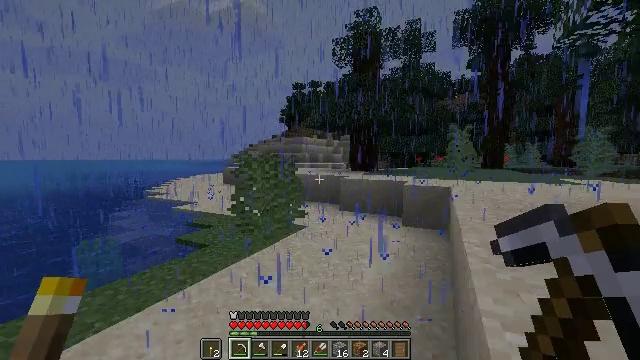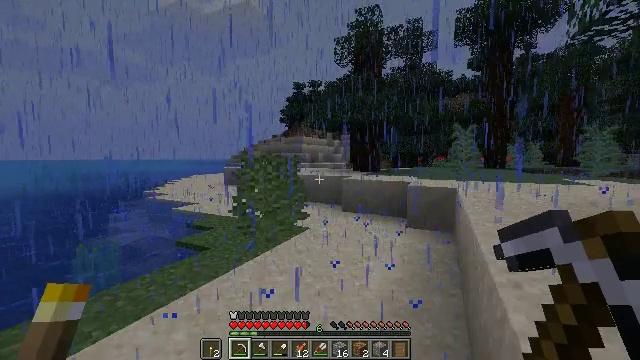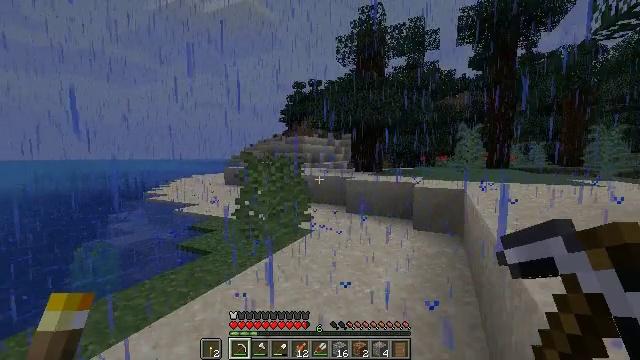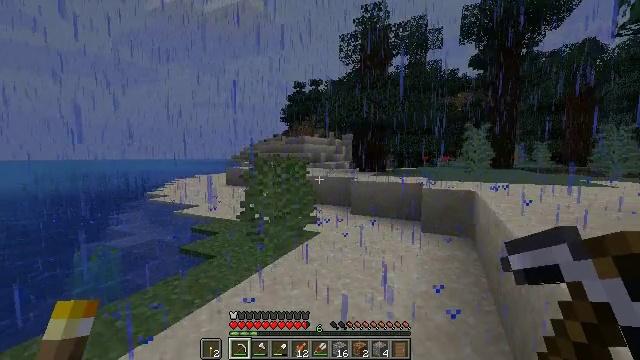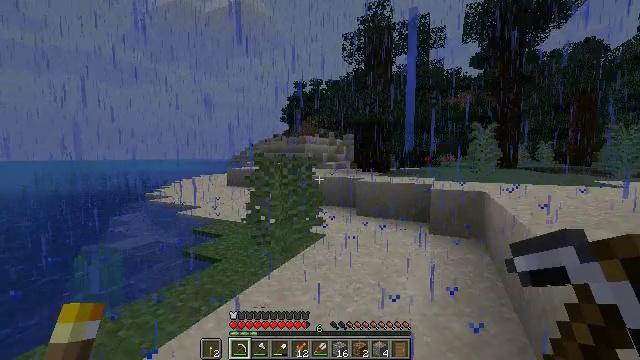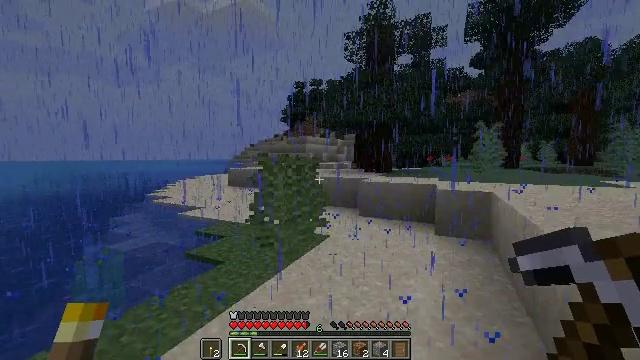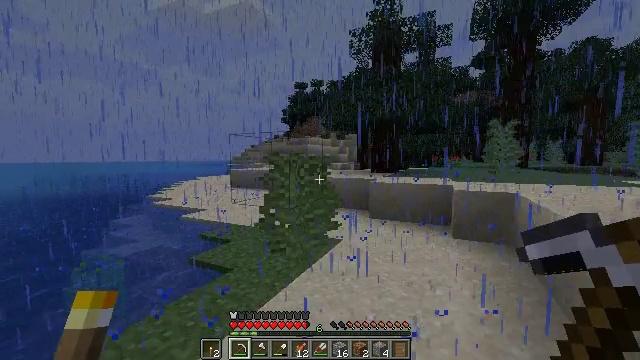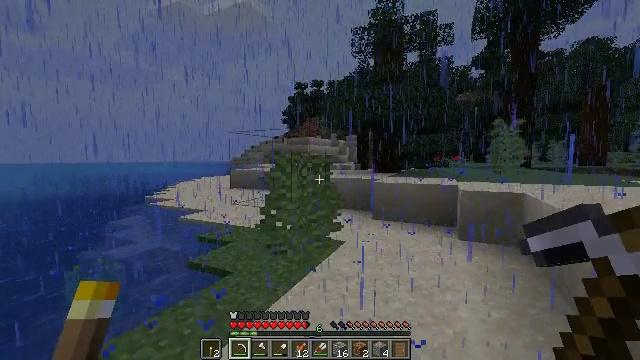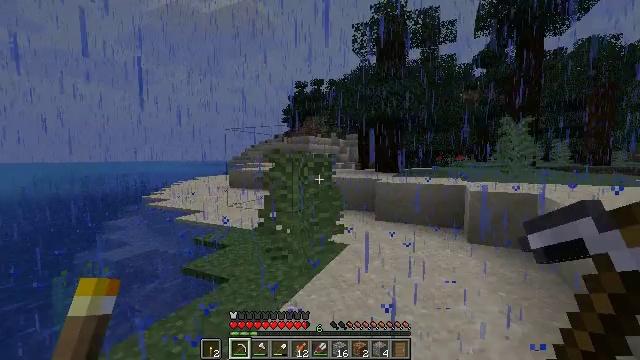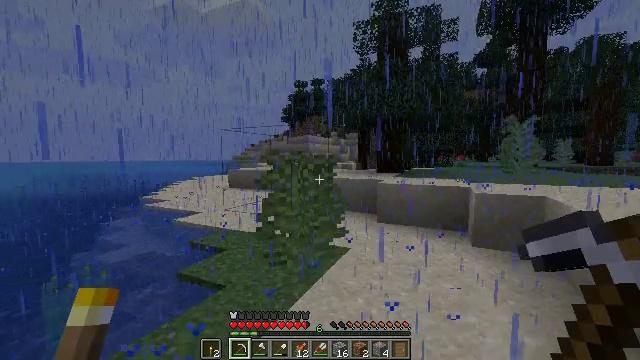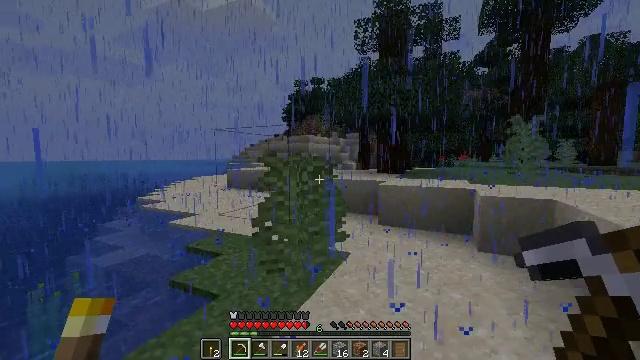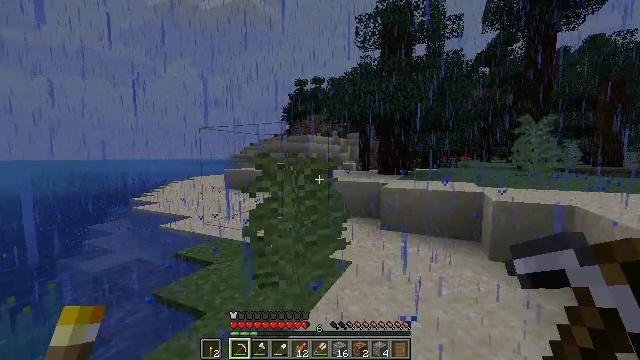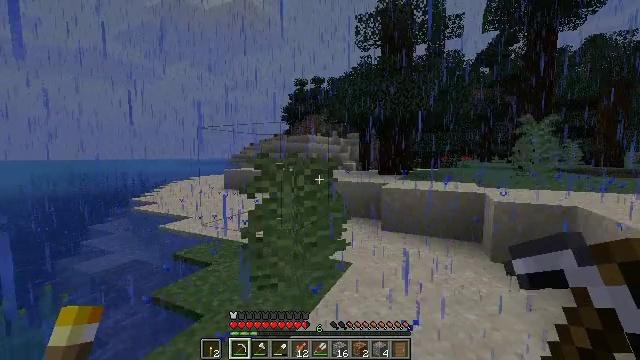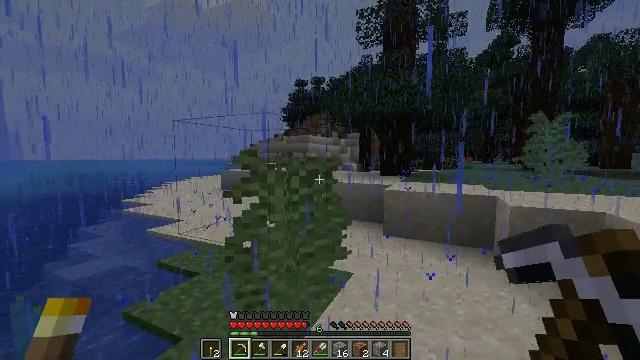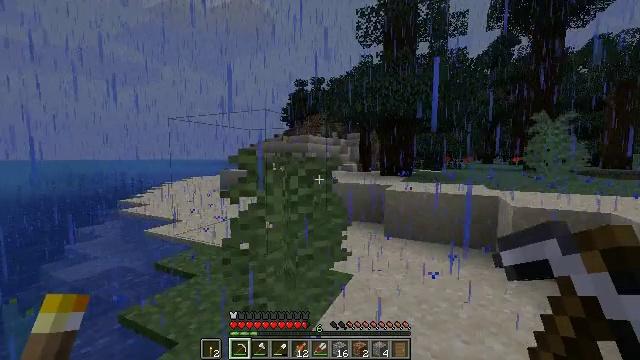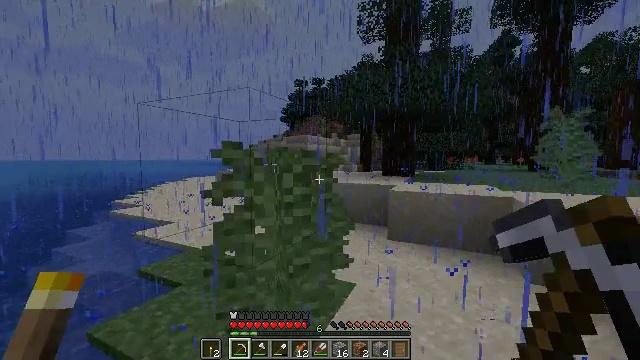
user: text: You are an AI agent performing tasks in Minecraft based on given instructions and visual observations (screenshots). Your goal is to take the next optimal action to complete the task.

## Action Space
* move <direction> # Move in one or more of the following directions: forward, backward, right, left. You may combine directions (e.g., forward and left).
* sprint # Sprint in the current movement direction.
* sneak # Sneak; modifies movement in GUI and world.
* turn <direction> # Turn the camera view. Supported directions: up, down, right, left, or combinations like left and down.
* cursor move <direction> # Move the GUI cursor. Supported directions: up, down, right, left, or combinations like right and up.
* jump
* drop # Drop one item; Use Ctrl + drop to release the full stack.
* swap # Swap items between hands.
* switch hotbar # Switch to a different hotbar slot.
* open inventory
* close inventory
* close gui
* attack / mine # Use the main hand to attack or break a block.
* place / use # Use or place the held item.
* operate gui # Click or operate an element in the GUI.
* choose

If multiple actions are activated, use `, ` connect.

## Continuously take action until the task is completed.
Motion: motion action
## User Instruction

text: Collect the large fern.
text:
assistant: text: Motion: move forward
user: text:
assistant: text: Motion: move forward and move left
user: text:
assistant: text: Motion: move forward and move left
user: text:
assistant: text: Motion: move forward and move left
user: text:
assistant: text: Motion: move forward and move left
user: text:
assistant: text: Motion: move forward
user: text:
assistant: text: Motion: move forward
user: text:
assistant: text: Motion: move forward
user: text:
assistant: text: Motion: move forward
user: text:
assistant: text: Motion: move forward
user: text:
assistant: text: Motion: move forward
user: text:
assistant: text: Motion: move forward
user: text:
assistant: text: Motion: move forward
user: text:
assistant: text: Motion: move forward
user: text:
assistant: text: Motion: move forward
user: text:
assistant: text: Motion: move forward, turn left
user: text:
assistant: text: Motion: move forward, turn left and down
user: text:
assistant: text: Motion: move forward, turn left
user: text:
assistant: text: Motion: move forward
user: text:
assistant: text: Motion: move forward
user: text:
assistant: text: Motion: move forward
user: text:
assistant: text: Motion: move forward
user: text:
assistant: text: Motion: move forward, attack / mine
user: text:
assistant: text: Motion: move forward
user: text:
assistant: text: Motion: move forward
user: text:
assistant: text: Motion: move forward
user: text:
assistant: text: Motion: move forward
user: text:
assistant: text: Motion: no_op